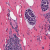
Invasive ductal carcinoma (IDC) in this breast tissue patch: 0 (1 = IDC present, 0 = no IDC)